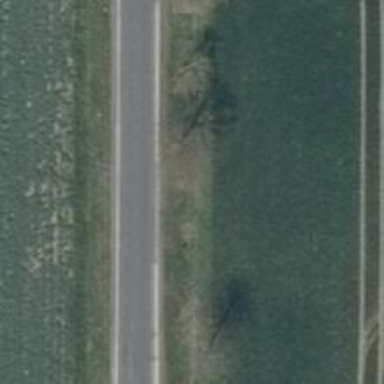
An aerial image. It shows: Secondary road with asphalt surface.